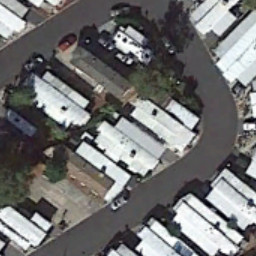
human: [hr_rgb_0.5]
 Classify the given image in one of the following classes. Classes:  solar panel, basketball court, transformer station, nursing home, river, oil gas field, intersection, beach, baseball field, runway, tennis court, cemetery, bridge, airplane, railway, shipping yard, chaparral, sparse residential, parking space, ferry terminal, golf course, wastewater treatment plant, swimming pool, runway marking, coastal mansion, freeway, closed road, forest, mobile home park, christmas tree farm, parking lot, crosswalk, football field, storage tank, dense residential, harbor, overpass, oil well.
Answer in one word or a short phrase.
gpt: mobile home park